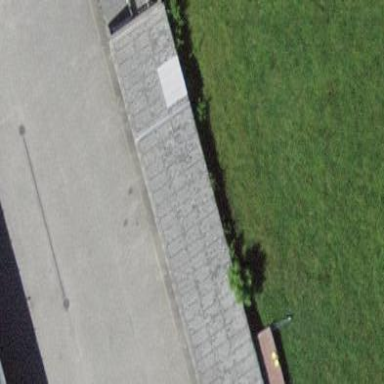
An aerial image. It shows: Garage building.